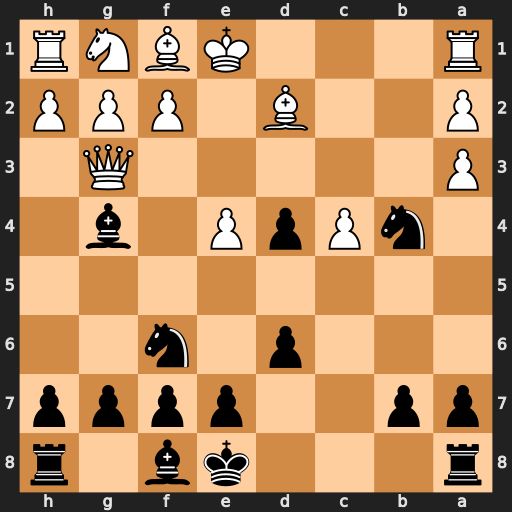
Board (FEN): r3kb1r/pp2pppp/3p1n2/8/1nPpP1b1/P5Q1/P2B1PPP/R3KBNR
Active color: b
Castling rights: KQkq
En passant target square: -
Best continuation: Nc2#